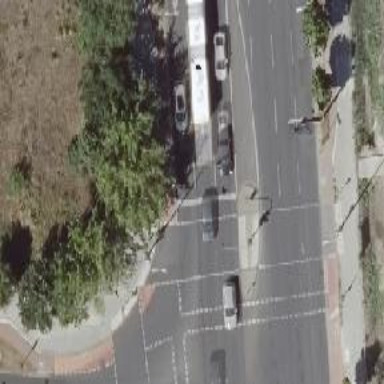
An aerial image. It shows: Footway crossing with traffic signals and central island.